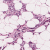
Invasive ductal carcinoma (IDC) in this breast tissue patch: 0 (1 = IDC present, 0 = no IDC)